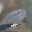
Label: 9